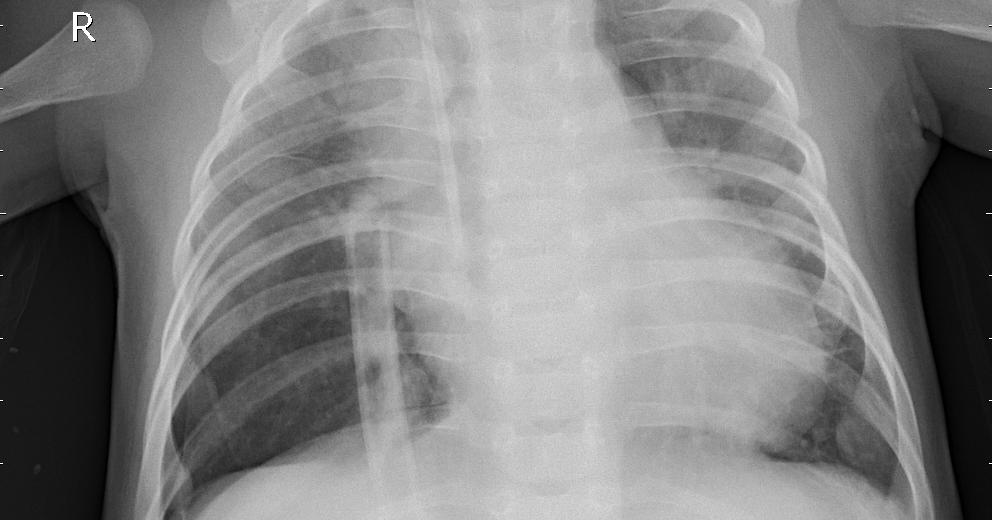
Diagnosis: PNEUMONIA